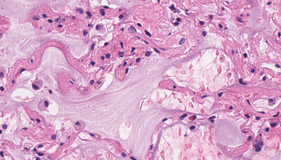
Tumor epithelial tissue: no
Tumor-associated stroma tissue: no
Normal tissue: yes